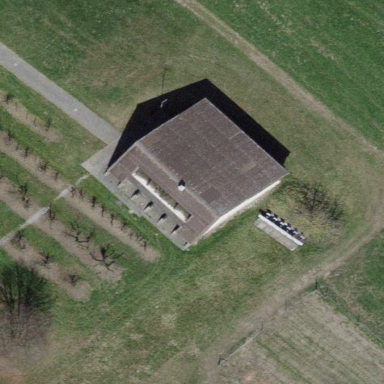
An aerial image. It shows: Shooting sport building.